Question: How can i solve this overflow at the top when I scroll down? This is an application in a facebook page. This is a google chrome snapshot.

HTML:
'''
<!DOCTYPE html PUBLIC "-//W3C//DTD XHTML 1.0 Strict//EN" "http://www.w3.org/TR/xhtml1/DTD/xhtml1-strict.dtd">
<html xmlns="http://www.w3.org/1999/xhtml">
<head>
<meta http-equiv="Content-Type" content="text/html; charset=utf-8" />
<title><?php echo TITLE ?></title>
<link href="<?php echo CSS; ?>style.css" rel="stylesheet" type="text/css" />
<script type="text/javascript" src="https://ajax.googleapis.com/ajax/libs/jquery/1.8.2/jquery.min.js"></script>
<!--<script type='text/javascript' src='https://ajax.googleapis.com/ajax/libs/jquery/1.7.2/jquery.min.js'></script>-->
<script type="text/javascript" src="js/UnityObject2.js"></script>
<script type="text/javascript">
var config = {
width: 760,
height: 827,
params: {enableDebugging: "0"},
};
var u = new UnityObject2(config);
jQuery(function() {
var $missingScreen = jQuery("#unityPlayer").find(".missing");
var $brokenScreen = jQuery("#unityPlayer").find(".broken");
$missingScreen.hide();
$brokenScreen.hide();
u.observeProgress(function(progress) {
switch (progress.pluginStatus) {
case "broken":
$brokenScreen.find("a").click(function(e) {
e.stopPropagation();
e.preventDefault();
u.installPlugin();
return false;
});
$brokenScreen.show();
break;
case "missing":
$missingScreen.find("a").click(function(e) {
e.stopPropagation();
e.preventDefault();
u.installPlugin();
return false;
});
$missingScreen.show();
break;
case "installed":
$missingScreen.remove();
break;
case "first":
break;
}
});
u.initPlugin(jQuery("#unityPlayer")[0], "GermsBuster.unity3d");
});
</script>
<style type="text/css">
body {
font-family: Helvetica, Verdana, Arial, sans-serif;
background-color: white;
color: black;
text-align: center;
}
a:link, a:visited {
color: #000;
}
a:active, a:hover {
color: #666;
}
p.header {
font-size: small;
}
p.header span {
font-weight: bold;
}
p.footer {
font-size: x-small;
}
div.content {
margin: auto;
width: 760px;
}
.back{
z-index:10 !important;
}
div.broken,
div.missing {
margin: auto;
position: relative;
top: 50%;
width: 193px;
}
div.broken a,
div.missing a {
height: 63px;
position: relative;
top: -31px;
}
div.broken img,
div.missing img {
border-width: 0px;
}
div.broken {
display: none;
}
div#unityPlayer {
cursor: default;
height: 827px;
width: 760px;
}
</style>
</head>
<body style="margin:0px; padding:0px;">
<div id="fb-root" class="_56b8"></div>
<div class="video-ar" style="display:none">
<a class="fancybox fancybox.iframe" href="Products_ar.php">video ar</a>
</div>
<div class="video-en" style="display:none">
<a class="fancybox fancybox.iframe" href="Products_en.php">video en</a>
</div>
<div class="fb-app-requests-container" style="display:none">request</div>
<div class="fb-user-info-container" style="display:none">user info</div>
<p class="header" style="display:none"><span><!--Unity Web Player | --></span><?php echo TITLE ?></p>
<div class="content" style="z-index:-1000 !important;">
<div id="unityPlayer" style="display:block; z-index:-1000 !important">
<div class="missing">
<a href="https://unity3d.com/webplayer/" target="_blank" title="Unity Web Player. Install now!">
<img alt="Unity Web Player. Install now!" src="images/getunity.png" width="193" height="63" />
</a>
</div>
<div class="broken">
<a href="https://unity3d.com/webplayer/" target="_blank" title="Unity Web Player. Install now! Restart your browser after install.">
<img alt="Unity Web Player. Install now! Restart your browser after install." src="images/getunityrestart.png" width="193" height="63" />
</a>
</div>
</div>
</div>
<!-- LIGHTBOX -->
<script type="text/javascript" src="js/lightbox.js?v=2.1.4"></script>
<link rel="stylesheet" type="text/css" href="css/lightbox.css?v=2.1.4" media="screen" />
<script type="text/javascript">
$(document).ready(function() {
$('.fancybox').fancybox();
});
</script>
<!-- LIGHTBOX -->
</body>
</html>
'''
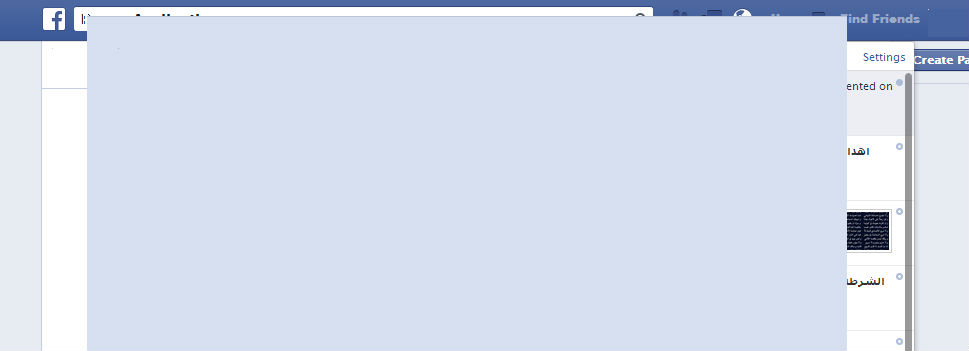
Answer: The fan page "Canvas URL" is not designed by facbook to handle unity applications, use the app page "Canvas Page" instead. You will not face this issue there.